Field crop: tomato
Growth stage: 1
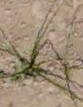
Species: cyperus